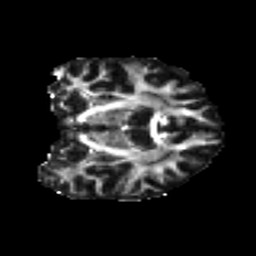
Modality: FA
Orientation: coronal
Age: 36
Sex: female
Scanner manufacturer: ge
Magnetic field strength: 3 T
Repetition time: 7.8 s
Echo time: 0.0606 s